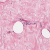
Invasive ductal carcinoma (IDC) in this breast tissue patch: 0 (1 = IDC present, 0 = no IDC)